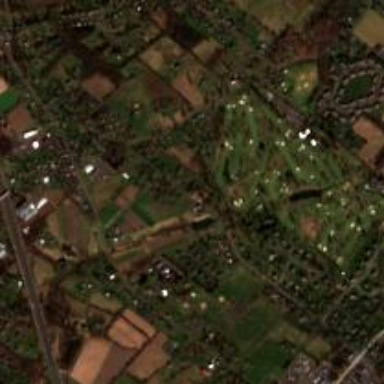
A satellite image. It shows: Golf course surrounded by greenery.